八年级 · 解析几何
如图, 在平面直角坐标系 $x O y$ 中, Rt $\triangle O A B$ 的直角顶点 $A$ 在 $x$ 轴上, $\angle B=30^{\circ}$, 反比例函数 $y=$ $\frac{k}{x}(k \neq 0)$ 在第一象限的图象经过 $O B$ 边上的点 $C$ 和 $A B$ 的中点 $D$, 连接 $A C$. 已知 $S_{\triangle O A C}=4 \sqrt{6}$, 则实数 $k$ 的值为 $(\quad)$

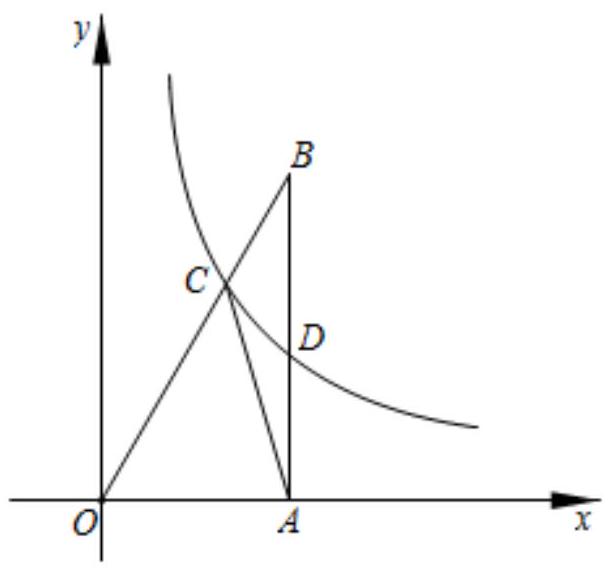
A. $4 \sqrt{3}$
B. $6 \sqrt{3}$
C. $8 \sqrt{3}$
D. $10 \sqrt{3}$
答案: C
解析: 在Rt $\triangle O A B$ 中, $\angle B=30^{\circ}$,

$\therefore$ 可设 $O A=a$, 则 $A B=\sqrt{3} O A=\sqrt{3} a$,

$\therefore$ 点 $B$ 的坐标为 $(a, \sqrt{3} a)$,
$\therefore$ 直线 $O B$ 的解析是为 $y=\sqrt{3} x$

$\because D$ 是 $A B$ 的中点

$\therefore$ 点 $D$ 的坐标为 $\left(a, \frac{\sqrt{3}}{2} a\right)$

$$
\therefore k=\frac{\sqrt{3}}{2} a^{2}
$$

又 $\because S_{\triangle O A C}=4 \sqrt{6}$,

$\therefore \frac{1}{2} O A \cdot y_{c}=4 \sqrt{6}$, 即 $\frac{1}{2} \cdot a \cdot y_{c}=4 \sqrt{6}$,

$$
\begin{gathered}
\therefore y_{c}=\frac{8 \sqrt{6}}{a} \\
\therefore C\left(\frac{8 \sqrt{2}}{a}, \frac{8 \sqrt{6}}{a}\right) \\
\therefore k=\frac{8 \sqrt{2}}{a} \cdot \frac{8 \sqrt{6}}{a}=\frac{128 \sqrt{3}}{a^{2}} \\
\therefore \frac{\sqrt{3}}{2} a^{2}=\frac{128 \sqrt{3}}{a^{2}}
\end{gathered}
$$

$\therefore a^{2}=16$,

$\therefore k=\frac{\sqrt{3}}{2} a^{2}=8 \sqrt{3}$.

故选: $C$.